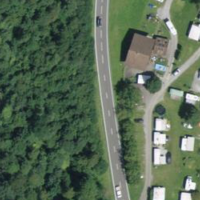
EUNIS habitat code: 53
Species observed at this site:
Pieris brassicae